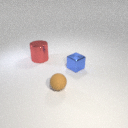
large red metal cylinder behind small brown rubber sphere